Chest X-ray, AP view. Patient: 44 years old, sex M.
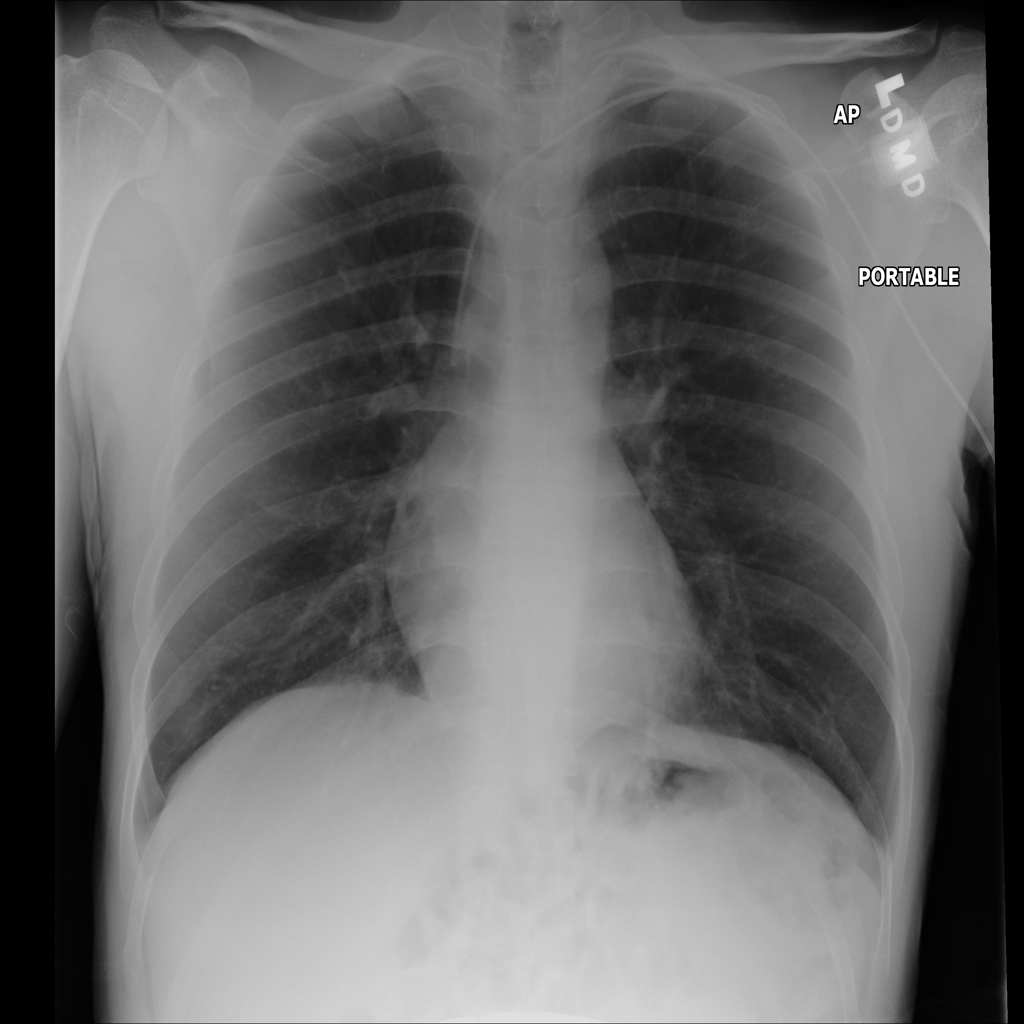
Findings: No Finding